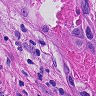
Metastatic tissue present: yes